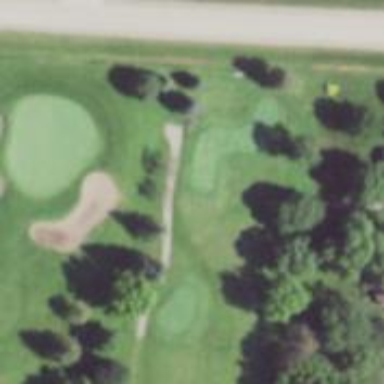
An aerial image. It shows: Path for both road and golf.